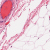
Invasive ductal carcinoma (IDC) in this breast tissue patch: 0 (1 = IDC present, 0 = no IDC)